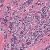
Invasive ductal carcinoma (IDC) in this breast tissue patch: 1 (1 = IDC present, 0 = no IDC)